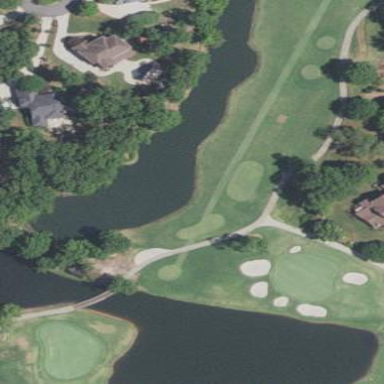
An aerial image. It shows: Water hazard in golf course. The hazard is natural water feature.